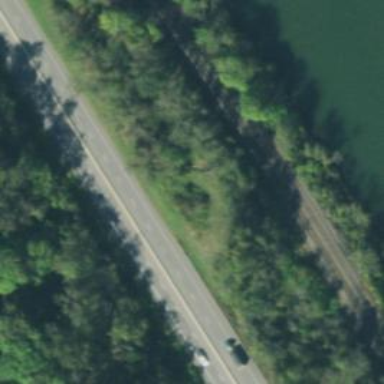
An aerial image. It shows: Trunk highway with expressway features.